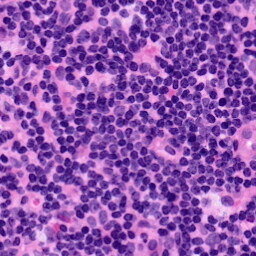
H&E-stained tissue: LymphNode